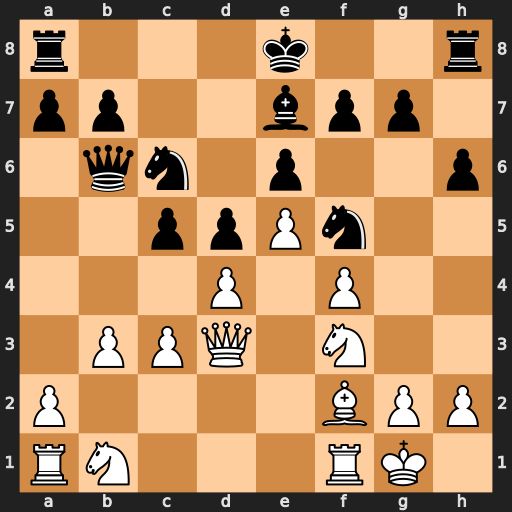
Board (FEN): r3k2r/pp2bpp1/1qn1p2p/2ppPn2/3P1P2/1PPQ1N2/P4BPP/RN3RK1
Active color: w
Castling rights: kq
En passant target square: -
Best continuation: g4 Nfxd4 cxd4